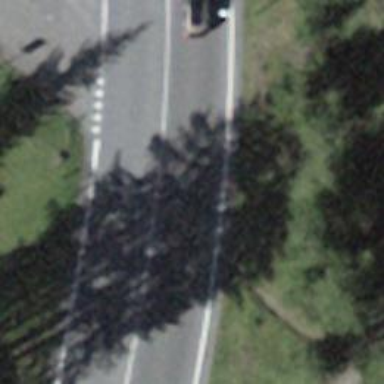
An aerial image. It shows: Primary road with asphalt surface.